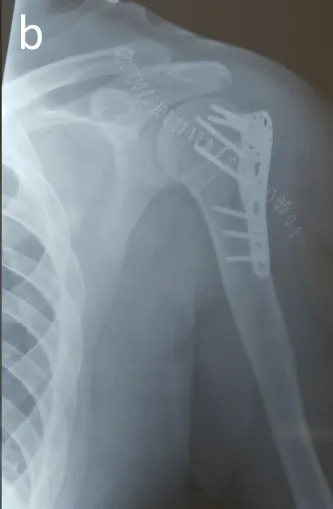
Anteroposterior radiographs of the shoulder with the anatomic plate applied. . (b) Radiograph in external rotation with the arm in external rotation. Both tuberosities are anatomically reduced and fixed.
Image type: radiology (x_ray)